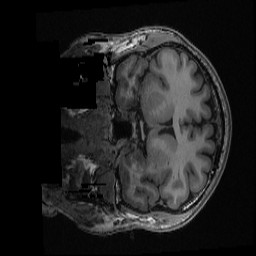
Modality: T1w
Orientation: coronal
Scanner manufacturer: ge
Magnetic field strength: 3 T
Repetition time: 0.008164 s
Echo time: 0.003184 s